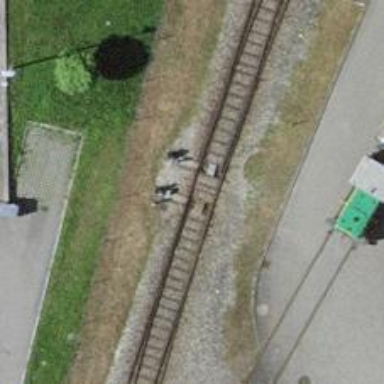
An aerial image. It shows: Railway spur service.